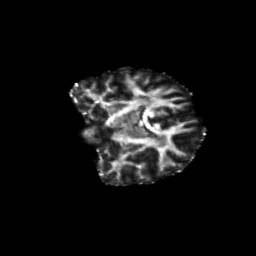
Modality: FA
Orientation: coronal
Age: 12
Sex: male
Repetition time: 9.512 s
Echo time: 0.089 s